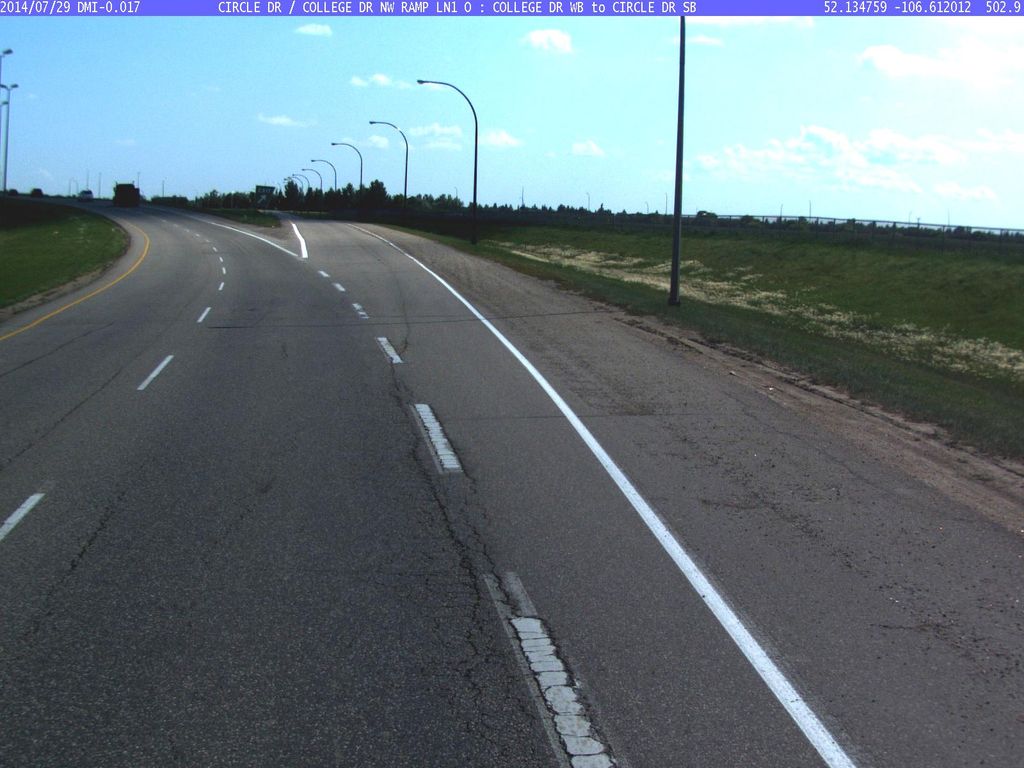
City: saskatoon